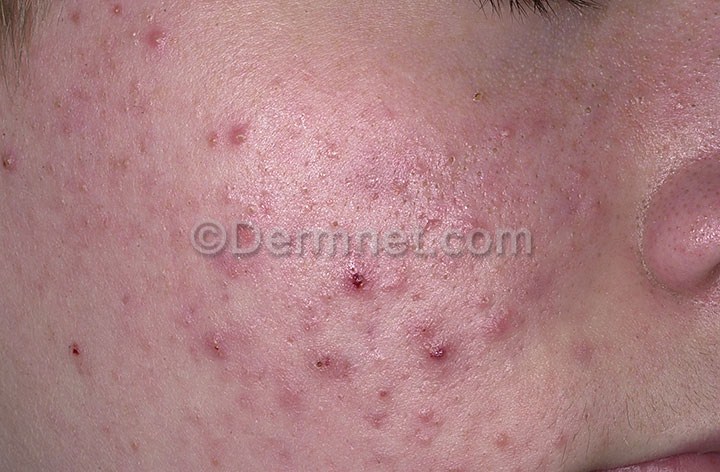
Disease: Acne and Rosacea Photos